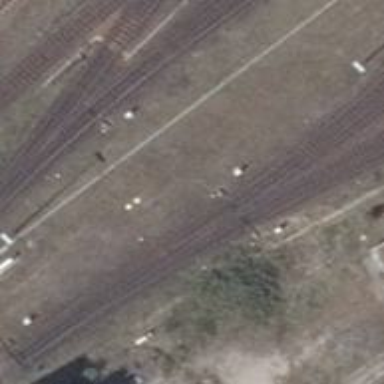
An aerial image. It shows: Railway switch.